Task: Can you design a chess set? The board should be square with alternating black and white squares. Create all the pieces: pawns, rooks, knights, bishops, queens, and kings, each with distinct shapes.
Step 2107:
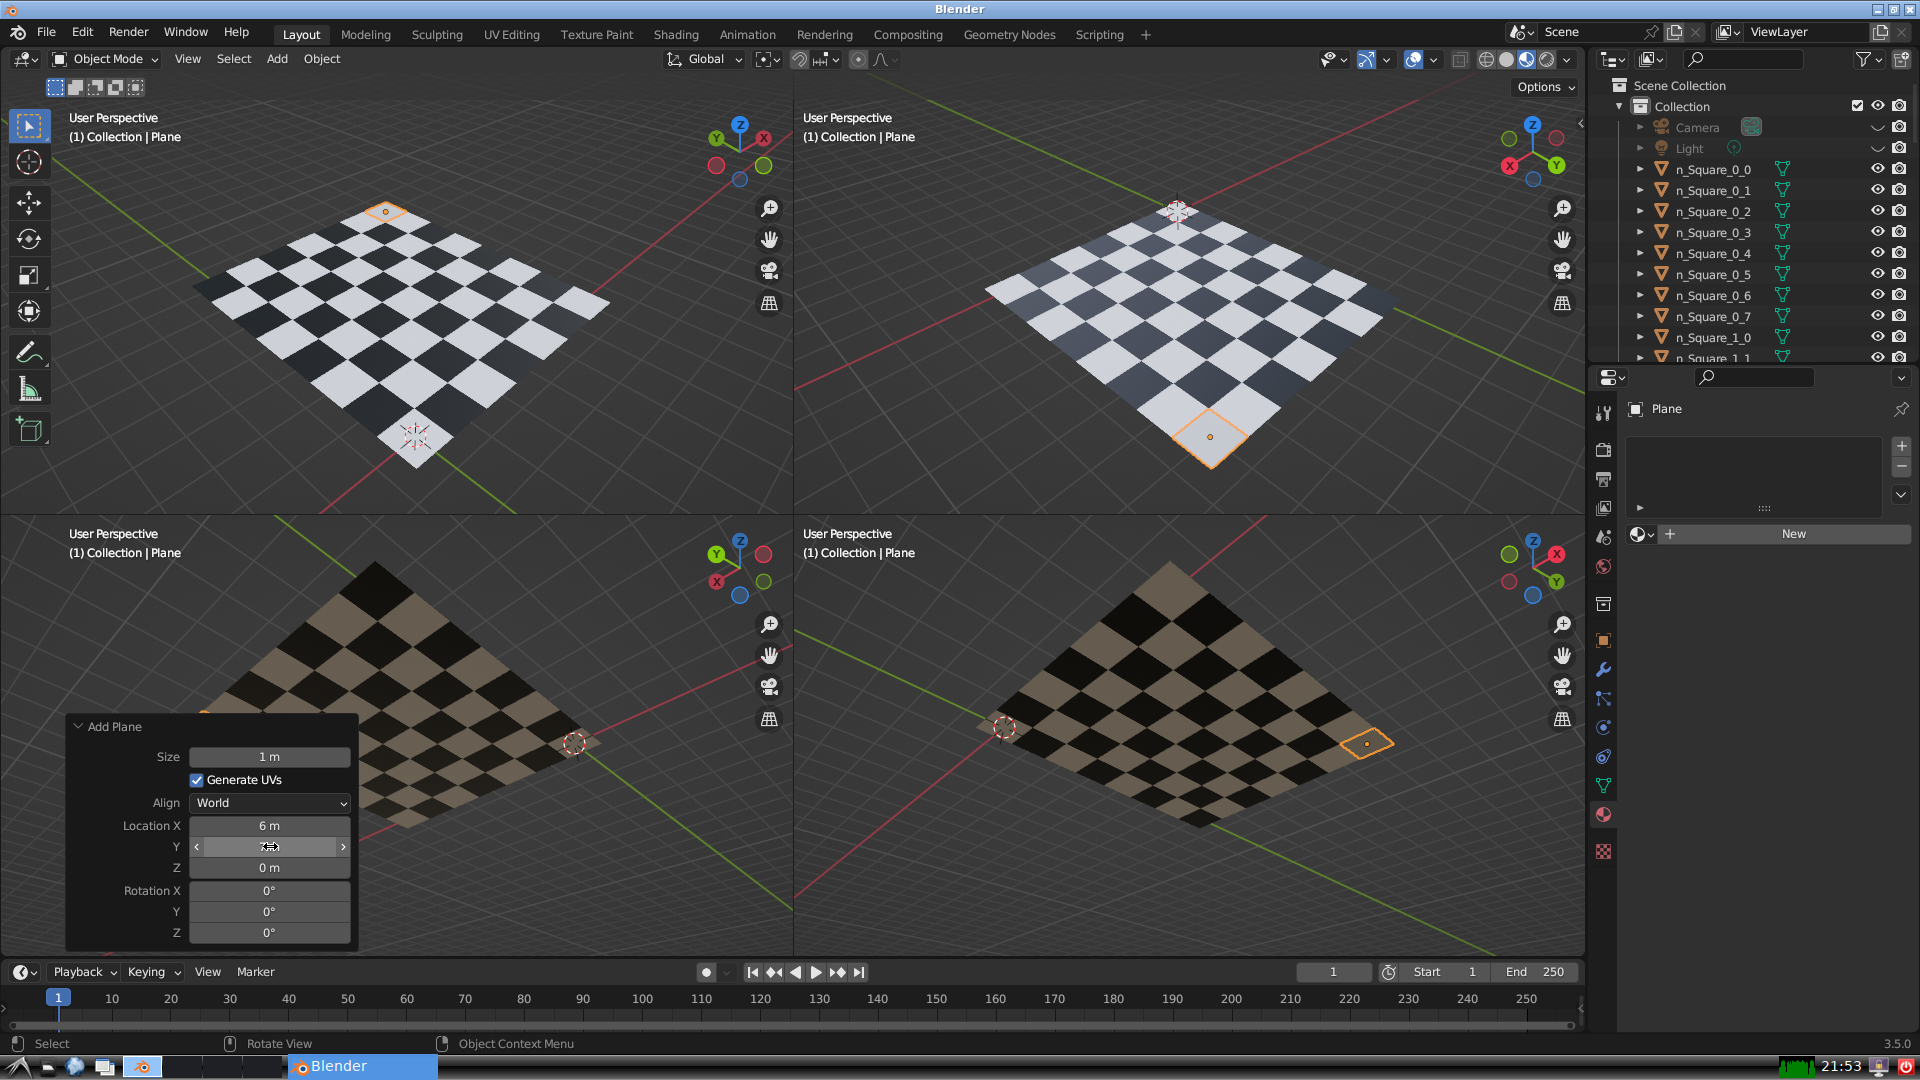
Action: {"mouse_move": [270, 867]}